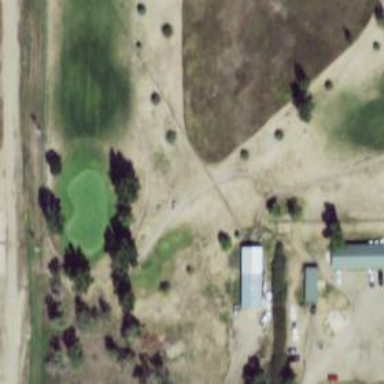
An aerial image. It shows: Service road designated as golf cart path.